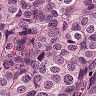
Metastatic tissue present: yes